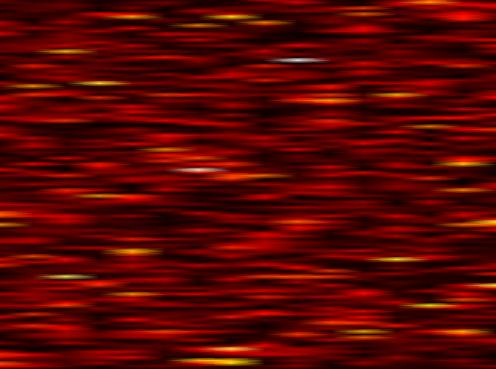
Label: FOFDM